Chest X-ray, PA view. Patient: 46 years old, sex M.
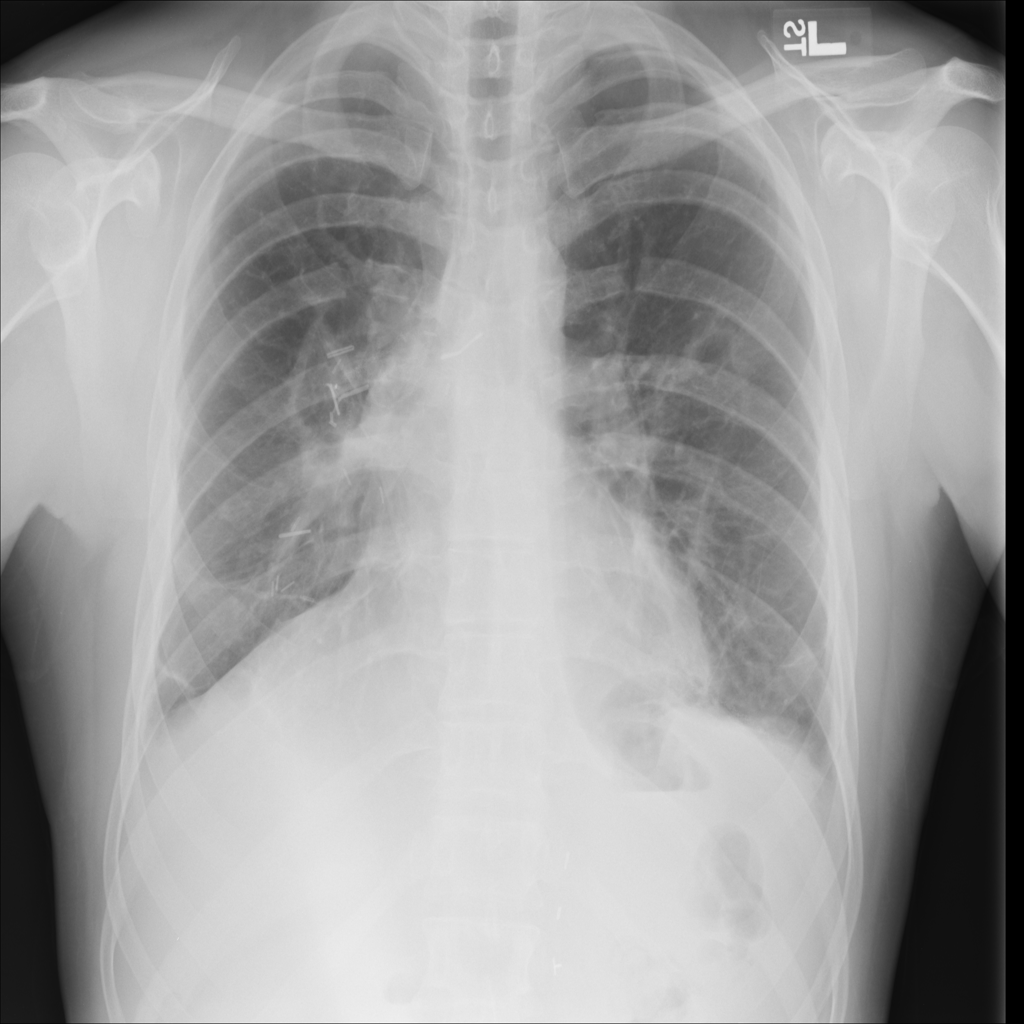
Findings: No Finding